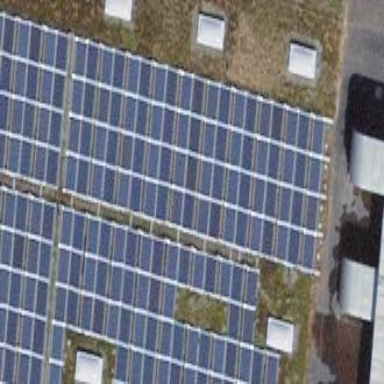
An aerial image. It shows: Solar power generator.